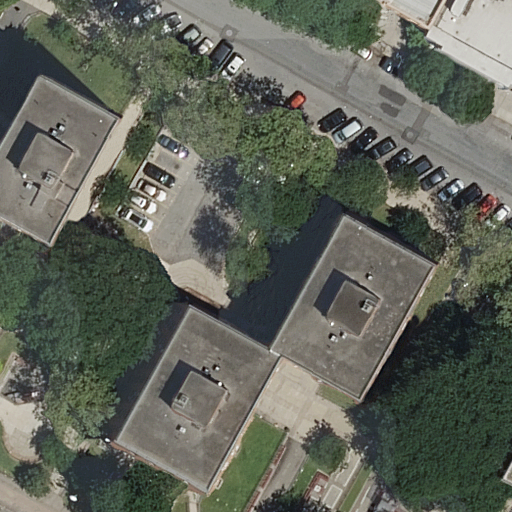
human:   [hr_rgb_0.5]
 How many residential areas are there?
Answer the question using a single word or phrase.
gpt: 1

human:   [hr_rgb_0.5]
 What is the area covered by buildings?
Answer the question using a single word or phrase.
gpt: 3526m2

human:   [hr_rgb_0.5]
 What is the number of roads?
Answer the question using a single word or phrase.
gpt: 1

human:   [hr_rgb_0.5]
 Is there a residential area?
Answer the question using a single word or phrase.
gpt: yes

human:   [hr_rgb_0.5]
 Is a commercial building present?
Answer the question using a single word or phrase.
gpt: no

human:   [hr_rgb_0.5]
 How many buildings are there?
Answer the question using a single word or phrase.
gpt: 5

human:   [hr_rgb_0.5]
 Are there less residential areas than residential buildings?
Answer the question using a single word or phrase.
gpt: yes

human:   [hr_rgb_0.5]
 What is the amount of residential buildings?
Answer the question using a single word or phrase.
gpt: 5

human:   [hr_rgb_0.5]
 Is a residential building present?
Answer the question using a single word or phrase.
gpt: yes

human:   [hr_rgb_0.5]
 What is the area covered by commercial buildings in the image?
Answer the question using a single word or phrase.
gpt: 0m2

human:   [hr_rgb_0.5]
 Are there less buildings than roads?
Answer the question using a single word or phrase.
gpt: no

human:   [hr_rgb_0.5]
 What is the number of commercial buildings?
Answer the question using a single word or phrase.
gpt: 0

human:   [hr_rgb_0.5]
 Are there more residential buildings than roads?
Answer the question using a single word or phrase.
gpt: yes

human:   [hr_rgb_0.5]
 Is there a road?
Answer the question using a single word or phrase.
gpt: yes

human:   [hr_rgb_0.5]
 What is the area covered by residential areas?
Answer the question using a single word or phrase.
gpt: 284m2

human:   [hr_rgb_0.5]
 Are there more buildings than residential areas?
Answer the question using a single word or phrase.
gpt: yes

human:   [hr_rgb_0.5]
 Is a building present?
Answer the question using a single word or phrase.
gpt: yes

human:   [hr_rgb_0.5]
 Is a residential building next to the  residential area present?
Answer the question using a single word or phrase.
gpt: yes

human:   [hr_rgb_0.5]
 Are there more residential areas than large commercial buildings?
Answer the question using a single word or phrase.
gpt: yes

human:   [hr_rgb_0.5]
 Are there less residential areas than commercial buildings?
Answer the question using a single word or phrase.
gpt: no

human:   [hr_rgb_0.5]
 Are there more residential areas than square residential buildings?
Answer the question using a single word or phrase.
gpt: yes

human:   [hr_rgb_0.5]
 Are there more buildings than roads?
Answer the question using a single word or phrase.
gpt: yes

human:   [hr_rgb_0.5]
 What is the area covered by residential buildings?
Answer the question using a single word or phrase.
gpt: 3526m2

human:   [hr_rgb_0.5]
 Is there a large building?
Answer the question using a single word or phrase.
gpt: yes

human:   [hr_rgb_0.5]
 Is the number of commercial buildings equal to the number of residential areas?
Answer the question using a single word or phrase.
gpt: no

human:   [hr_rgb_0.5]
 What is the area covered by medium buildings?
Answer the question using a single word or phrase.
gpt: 164m2

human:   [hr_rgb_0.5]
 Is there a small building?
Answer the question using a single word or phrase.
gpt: no

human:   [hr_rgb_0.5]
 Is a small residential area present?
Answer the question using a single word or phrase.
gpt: no

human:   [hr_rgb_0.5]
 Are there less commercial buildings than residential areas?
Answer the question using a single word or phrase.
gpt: yes

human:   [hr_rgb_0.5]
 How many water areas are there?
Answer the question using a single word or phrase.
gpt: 0

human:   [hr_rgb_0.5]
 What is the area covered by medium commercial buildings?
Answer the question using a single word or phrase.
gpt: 0m2

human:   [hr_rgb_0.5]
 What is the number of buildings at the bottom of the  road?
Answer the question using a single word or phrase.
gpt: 3

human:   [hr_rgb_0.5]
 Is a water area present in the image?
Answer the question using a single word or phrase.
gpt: no

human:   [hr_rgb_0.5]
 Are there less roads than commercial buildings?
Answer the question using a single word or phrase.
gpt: no

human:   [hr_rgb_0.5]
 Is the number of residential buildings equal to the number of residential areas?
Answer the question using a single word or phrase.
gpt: no

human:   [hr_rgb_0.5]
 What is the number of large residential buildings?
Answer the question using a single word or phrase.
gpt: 4

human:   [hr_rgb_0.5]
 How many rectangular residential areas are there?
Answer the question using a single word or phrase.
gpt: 1

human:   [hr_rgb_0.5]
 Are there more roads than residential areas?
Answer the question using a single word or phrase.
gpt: no

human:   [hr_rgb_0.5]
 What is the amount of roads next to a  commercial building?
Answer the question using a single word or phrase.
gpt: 0

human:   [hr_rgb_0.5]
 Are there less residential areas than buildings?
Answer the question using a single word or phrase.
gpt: yes

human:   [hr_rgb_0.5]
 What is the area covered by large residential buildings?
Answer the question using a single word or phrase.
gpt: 3361m2

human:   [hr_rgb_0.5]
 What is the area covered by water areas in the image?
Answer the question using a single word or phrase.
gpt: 0m2

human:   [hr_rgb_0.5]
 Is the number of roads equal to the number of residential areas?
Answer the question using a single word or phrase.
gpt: yes

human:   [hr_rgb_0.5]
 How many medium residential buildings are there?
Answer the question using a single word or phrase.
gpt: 1

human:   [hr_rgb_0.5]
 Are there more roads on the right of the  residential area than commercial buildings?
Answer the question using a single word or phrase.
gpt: yes

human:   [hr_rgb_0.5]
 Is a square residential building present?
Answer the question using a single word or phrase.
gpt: no

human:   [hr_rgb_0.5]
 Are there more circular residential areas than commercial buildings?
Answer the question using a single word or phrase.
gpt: no

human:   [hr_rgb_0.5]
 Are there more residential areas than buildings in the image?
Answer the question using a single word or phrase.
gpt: no

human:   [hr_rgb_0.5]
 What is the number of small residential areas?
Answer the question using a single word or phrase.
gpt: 0

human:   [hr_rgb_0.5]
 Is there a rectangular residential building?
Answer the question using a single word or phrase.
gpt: yes

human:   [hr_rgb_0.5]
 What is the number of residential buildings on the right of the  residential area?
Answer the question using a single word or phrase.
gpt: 5

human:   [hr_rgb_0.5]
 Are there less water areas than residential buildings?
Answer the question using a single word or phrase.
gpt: yes

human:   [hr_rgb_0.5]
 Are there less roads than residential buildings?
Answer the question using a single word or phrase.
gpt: yes

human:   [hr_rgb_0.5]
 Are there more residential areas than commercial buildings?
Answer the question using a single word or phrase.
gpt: yes

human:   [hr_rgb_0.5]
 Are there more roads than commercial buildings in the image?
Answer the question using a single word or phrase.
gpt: yes

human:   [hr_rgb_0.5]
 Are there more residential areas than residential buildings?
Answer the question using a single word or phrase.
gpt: no

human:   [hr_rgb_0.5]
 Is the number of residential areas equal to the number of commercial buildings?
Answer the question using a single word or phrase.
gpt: no

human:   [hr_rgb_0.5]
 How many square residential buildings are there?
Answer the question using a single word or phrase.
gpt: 0

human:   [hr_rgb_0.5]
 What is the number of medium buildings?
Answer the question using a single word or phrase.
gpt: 1

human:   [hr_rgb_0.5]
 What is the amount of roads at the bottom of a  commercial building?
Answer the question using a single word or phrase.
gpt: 0

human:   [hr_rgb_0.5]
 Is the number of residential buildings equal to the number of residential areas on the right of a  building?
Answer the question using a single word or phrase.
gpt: no

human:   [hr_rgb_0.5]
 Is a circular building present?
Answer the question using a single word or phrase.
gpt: no

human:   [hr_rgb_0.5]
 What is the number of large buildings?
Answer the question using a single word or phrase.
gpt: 4

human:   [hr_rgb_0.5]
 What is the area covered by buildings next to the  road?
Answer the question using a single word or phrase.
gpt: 3526m2